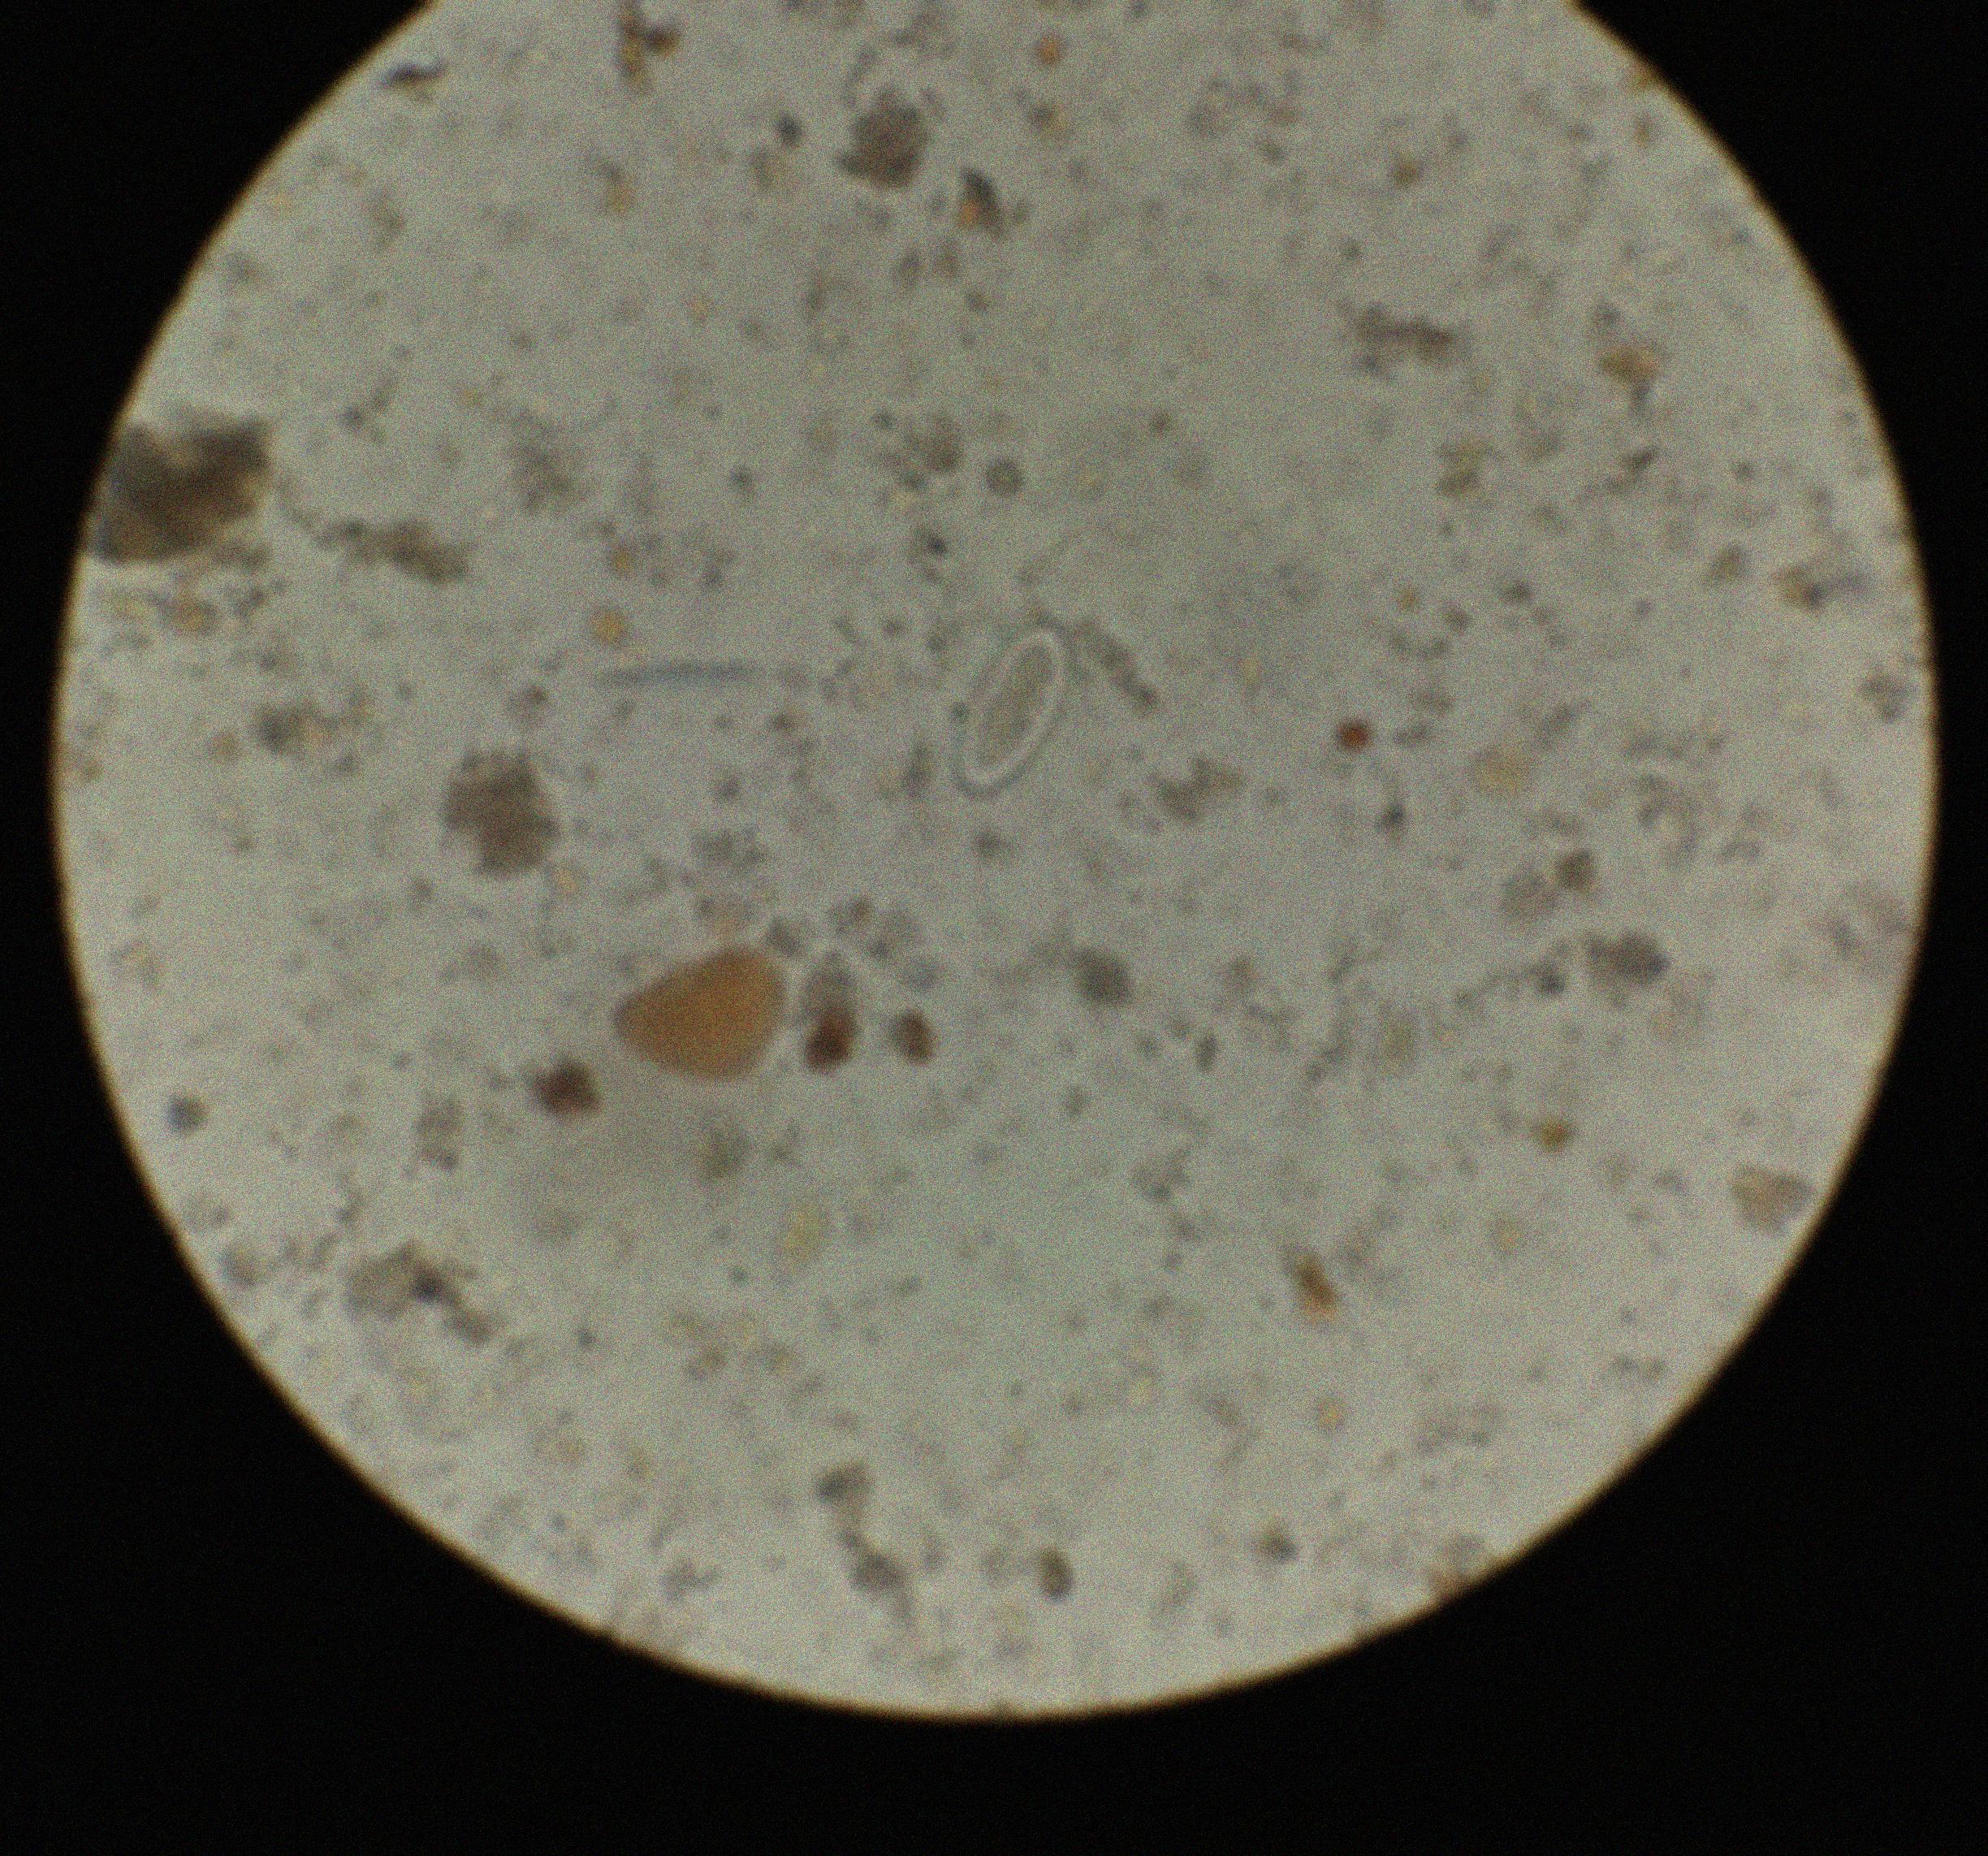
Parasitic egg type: Enterobius vermicularis